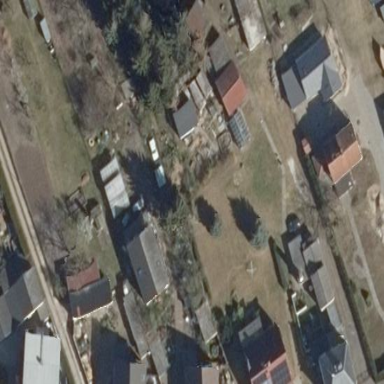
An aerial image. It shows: Garden area designated for leisure land.